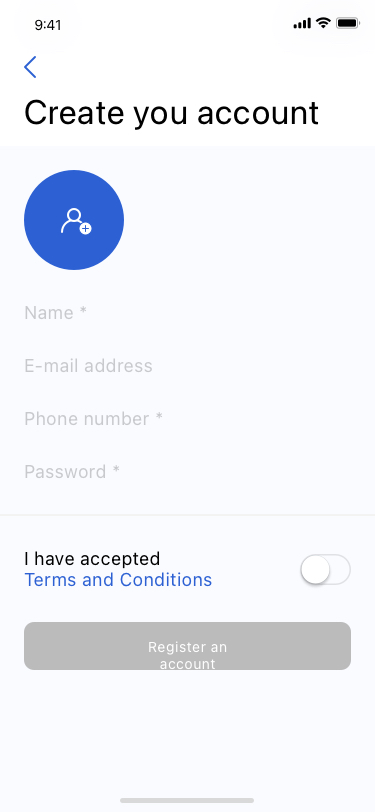
Text in this UI design:
Create you account
Name *
E-mail address
Phone number *
Password *
I have accepted
Terms and Conditions
Register an account